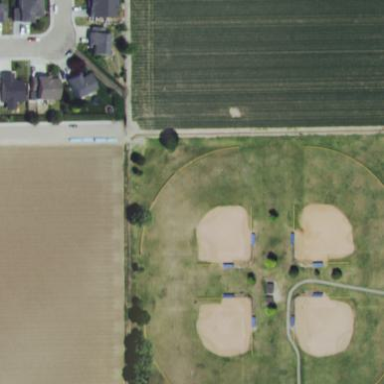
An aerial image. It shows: Baseball pitch for leisure land activities.